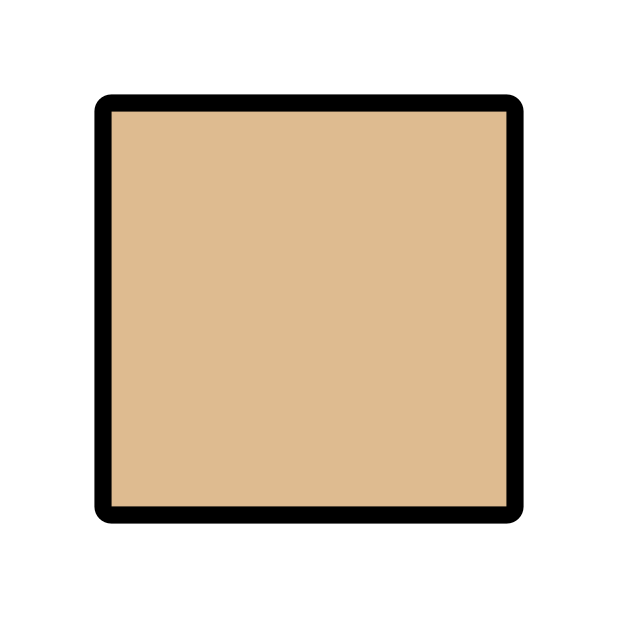
medium-light skin tone